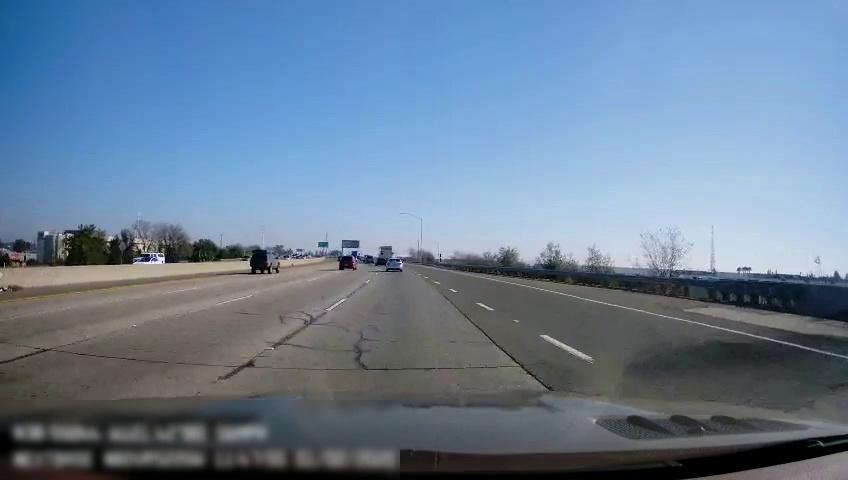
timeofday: Day
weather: Sunny
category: Drivable Space
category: Vehicles | SUV
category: Vehicles | SUV
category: Vehicles | SUV
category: Vehicles | SUV
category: Vehicles | SUV
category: Vehicles | SUV
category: Vehicles | Truck
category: Lanes | Alternate Lane
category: Lanes | Alternate Lane
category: Lanes | Alternate Lane
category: Lanes | Alternate Lane
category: Lanes | Current Lane
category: Lanes | Alternate Lane
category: Traffic | Signs